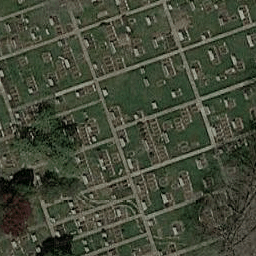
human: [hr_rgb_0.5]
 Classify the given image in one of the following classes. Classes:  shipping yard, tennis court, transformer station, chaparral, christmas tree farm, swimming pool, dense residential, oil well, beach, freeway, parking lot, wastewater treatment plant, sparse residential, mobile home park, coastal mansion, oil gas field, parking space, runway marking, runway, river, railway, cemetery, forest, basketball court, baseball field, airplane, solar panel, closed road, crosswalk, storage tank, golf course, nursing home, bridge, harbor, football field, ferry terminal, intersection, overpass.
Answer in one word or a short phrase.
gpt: cemetery